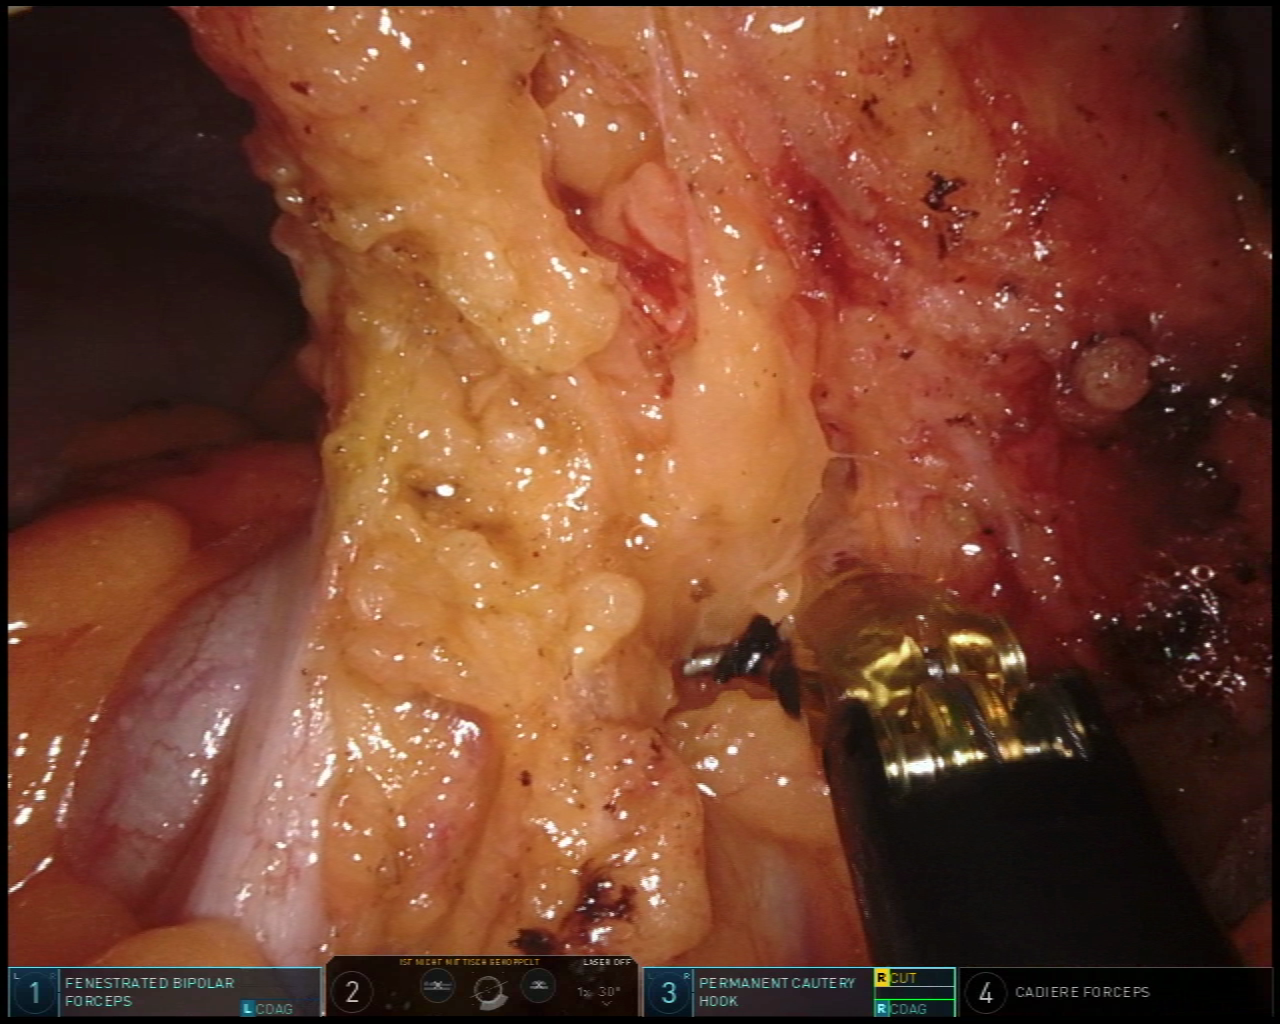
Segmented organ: stomach
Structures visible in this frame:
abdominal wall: yes
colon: yes
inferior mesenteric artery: no
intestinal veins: no
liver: no
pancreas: no
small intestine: no
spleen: yes
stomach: yes
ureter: no
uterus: no
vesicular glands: no